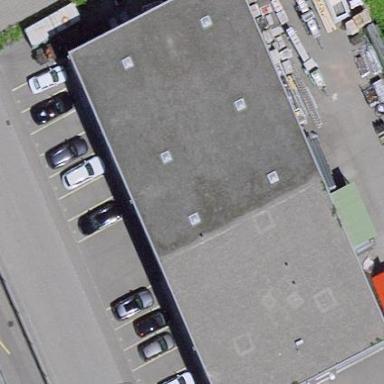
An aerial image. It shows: Industrial building.